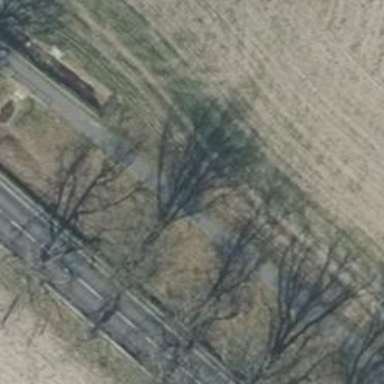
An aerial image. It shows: Row of deciduous broadleaved trees.